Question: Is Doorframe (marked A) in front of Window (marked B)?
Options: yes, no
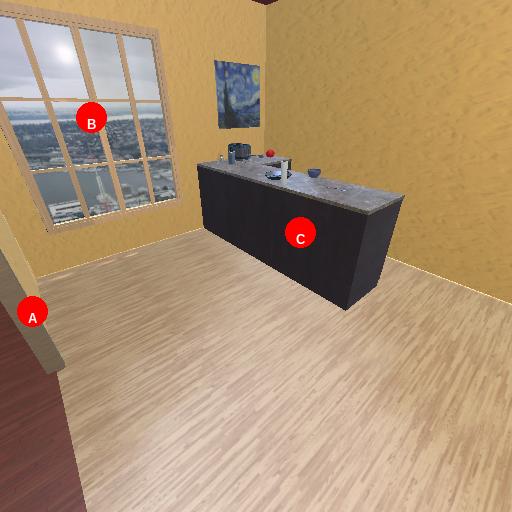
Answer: yes